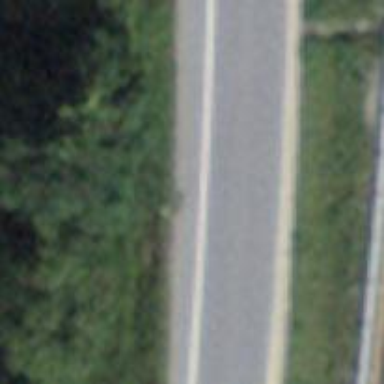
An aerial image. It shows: Primary road with asphalt surface.